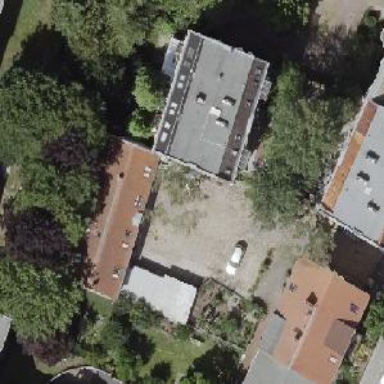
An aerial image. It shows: The building consists of apartments and has unique double saltbox roof shape.